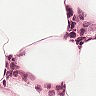
Metastatic tissue present: no